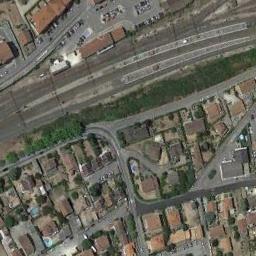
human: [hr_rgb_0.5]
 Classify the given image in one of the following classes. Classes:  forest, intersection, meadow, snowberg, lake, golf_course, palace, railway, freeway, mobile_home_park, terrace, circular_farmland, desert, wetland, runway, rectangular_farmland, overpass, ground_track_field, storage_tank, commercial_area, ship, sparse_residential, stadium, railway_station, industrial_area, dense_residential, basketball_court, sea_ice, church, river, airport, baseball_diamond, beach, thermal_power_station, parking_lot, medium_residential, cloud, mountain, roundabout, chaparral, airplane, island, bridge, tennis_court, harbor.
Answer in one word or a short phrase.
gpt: railway